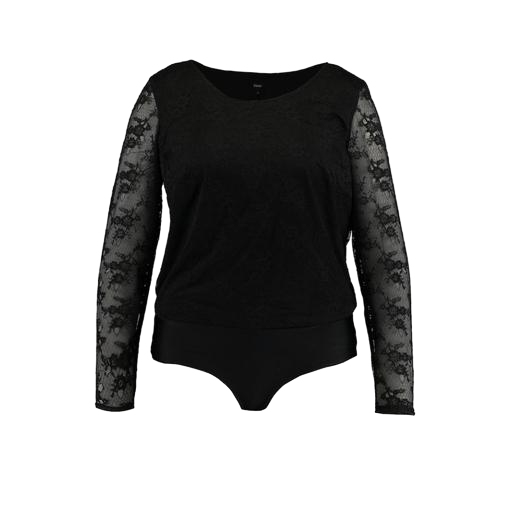
black long-sleeved lace top, black plus size floral lace, long sleeve lace, white background